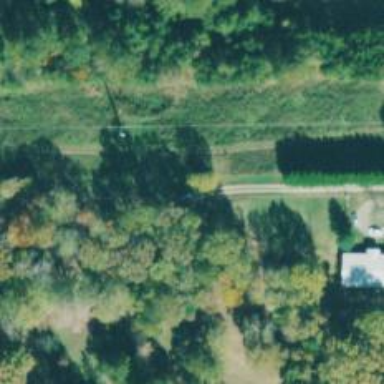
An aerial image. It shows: Driveway leading to service road.